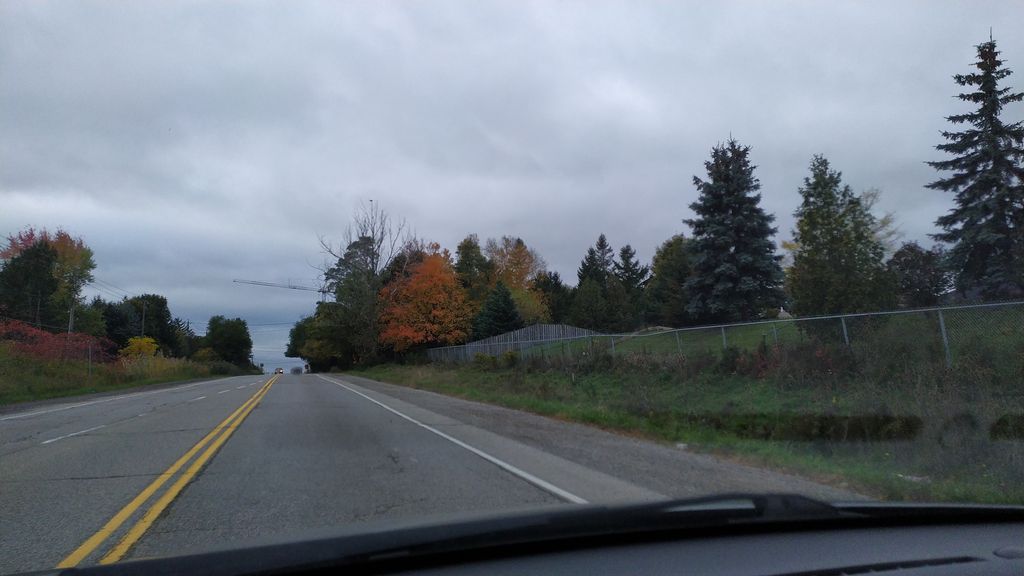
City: kitchener-waterloo